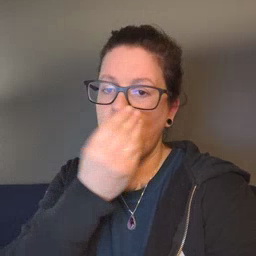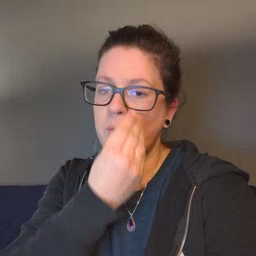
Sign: flower